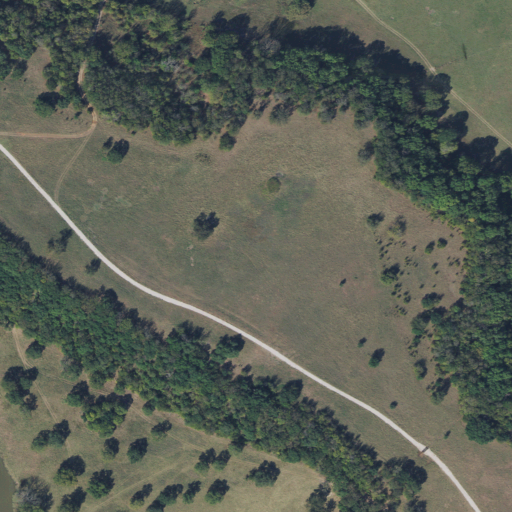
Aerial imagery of ridge(s) in Texas named The Backbone containing grassland, deciduous forest, pasture, and open water